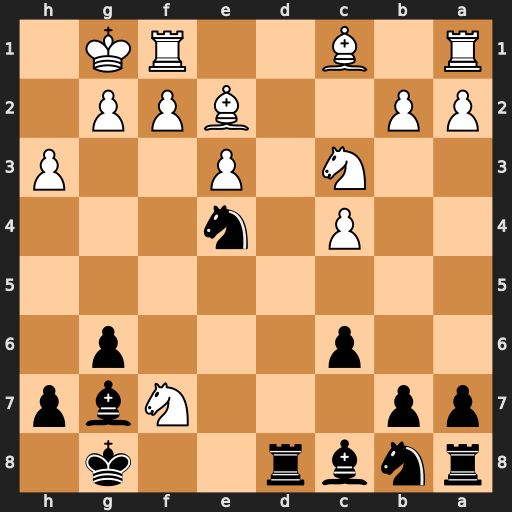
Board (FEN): rnbr2k1/pp3Nbp/2p3p1/8/2P1n3/2N1P2P/PP2BPP1/R1B2RK1
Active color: b
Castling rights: -
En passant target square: -
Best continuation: Nxc3 Nxd8 Nxe2+